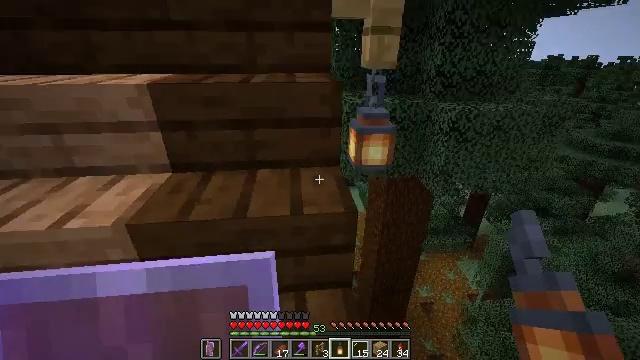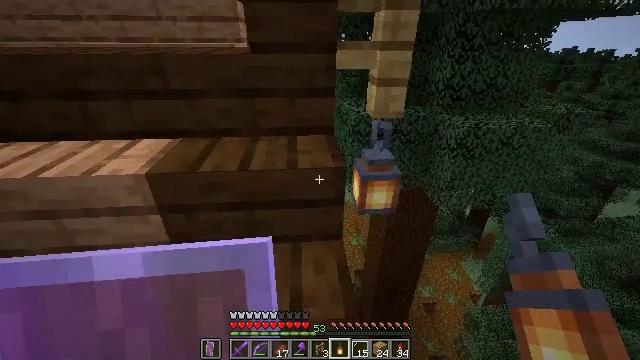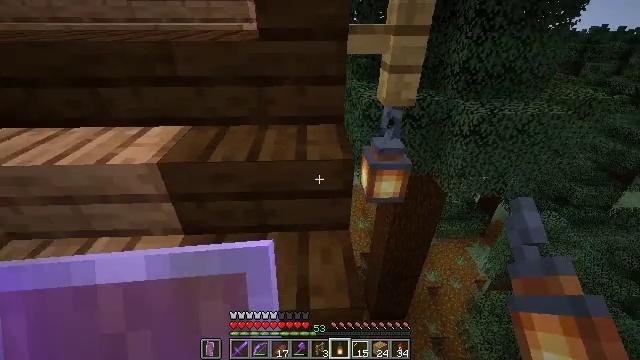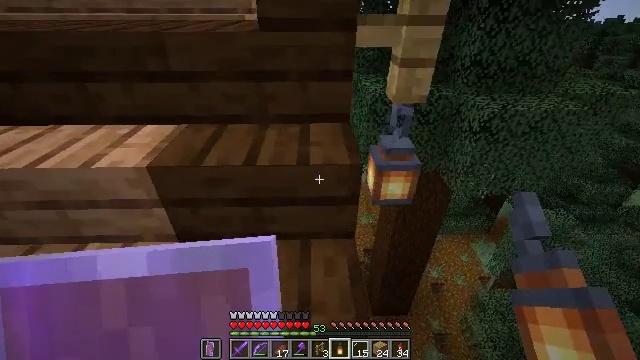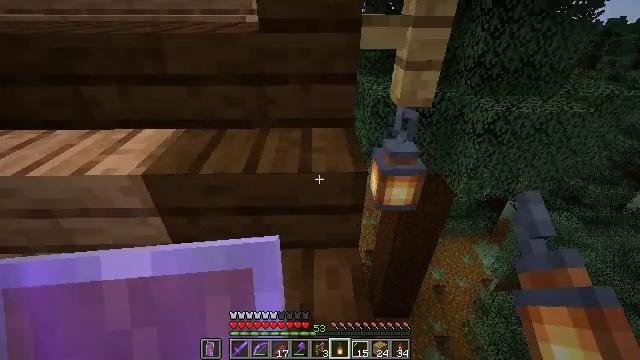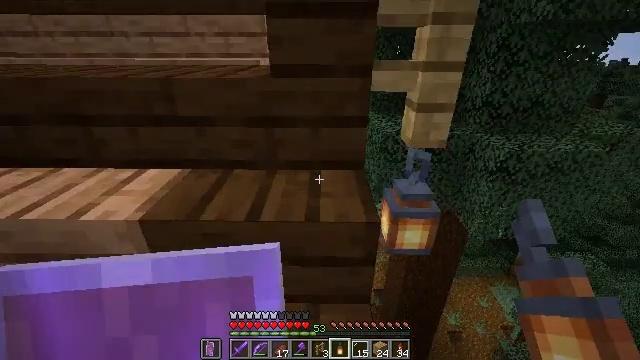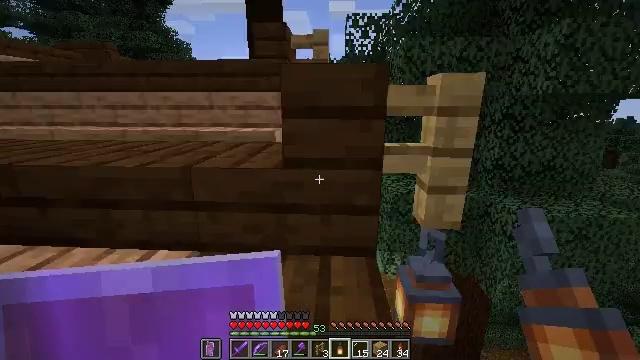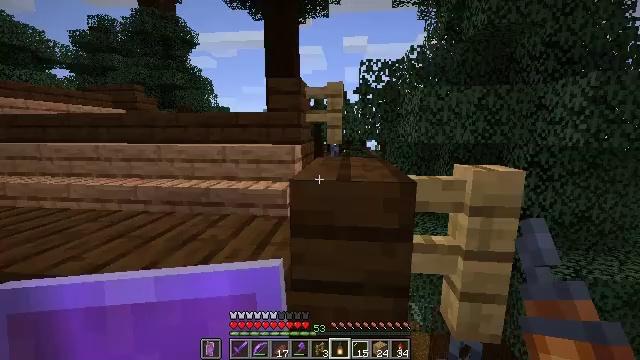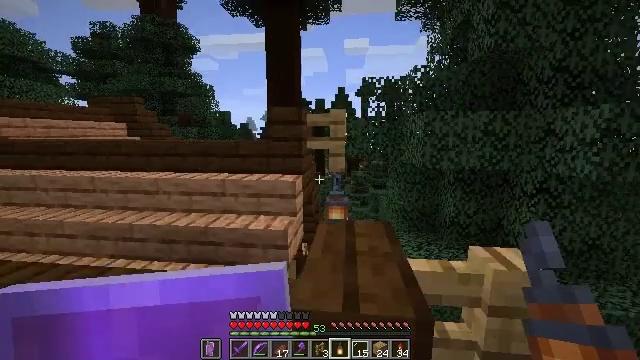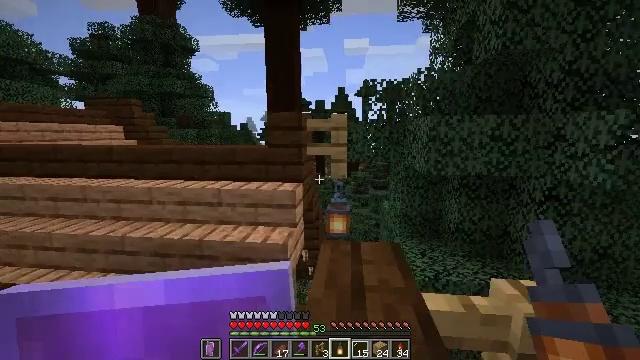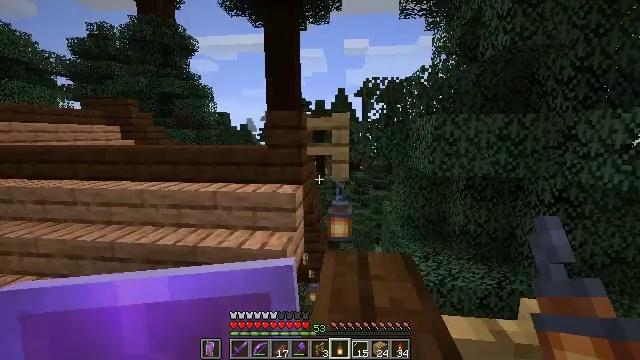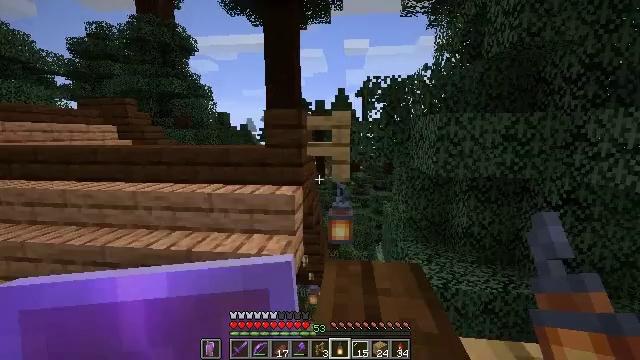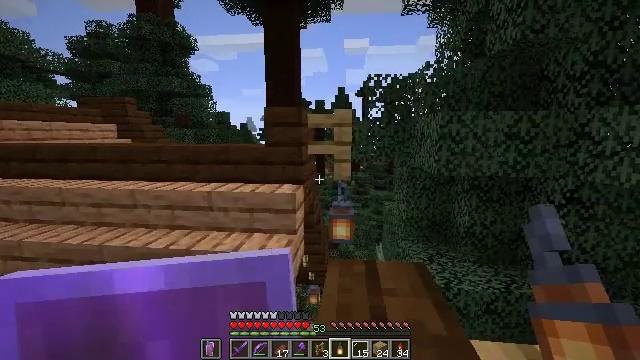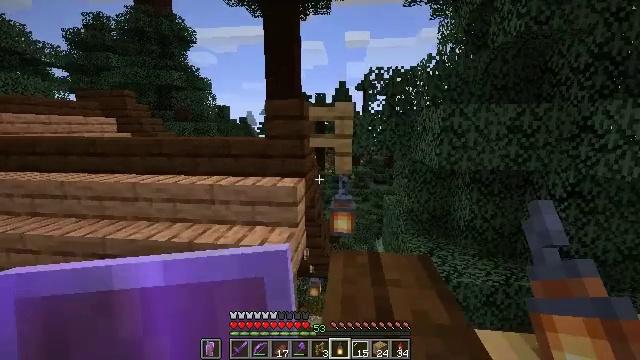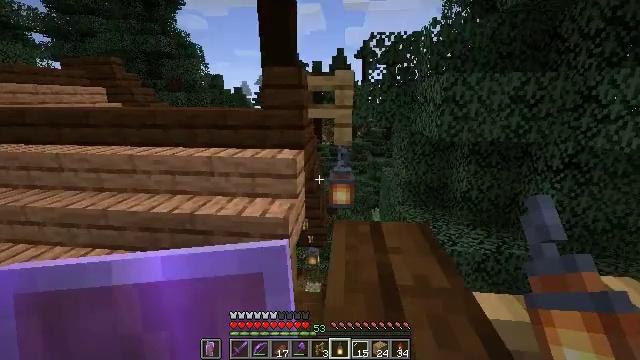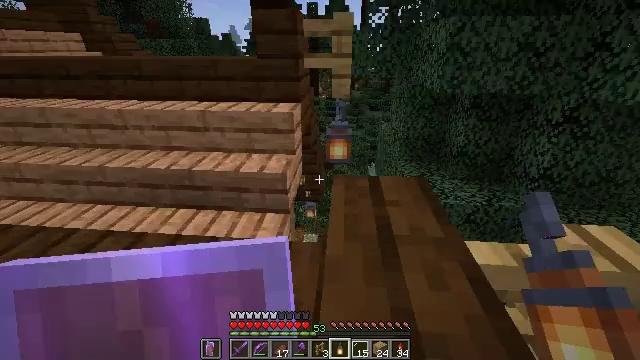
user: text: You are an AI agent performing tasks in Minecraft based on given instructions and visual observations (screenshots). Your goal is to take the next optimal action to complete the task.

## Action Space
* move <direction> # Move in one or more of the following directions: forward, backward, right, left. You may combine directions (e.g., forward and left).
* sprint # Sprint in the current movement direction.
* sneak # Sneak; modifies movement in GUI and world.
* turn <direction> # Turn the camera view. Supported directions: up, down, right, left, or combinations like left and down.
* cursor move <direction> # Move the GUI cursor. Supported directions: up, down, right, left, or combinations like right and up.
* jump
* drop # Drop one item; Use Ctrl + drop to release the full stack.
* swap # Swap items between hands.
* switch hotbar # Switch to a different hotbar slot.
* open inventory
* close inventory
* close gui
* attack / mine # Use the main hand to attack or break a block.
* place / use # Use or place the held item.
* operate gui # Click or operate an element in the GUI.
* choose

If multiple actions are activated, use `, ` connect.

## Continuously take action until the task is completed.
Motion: motion action
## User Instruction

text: Remove the oak fence from its place.
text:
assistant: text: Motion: move forward, turn left and down
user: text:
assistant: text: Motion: turn left and down
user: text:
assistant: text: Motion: turn left and down
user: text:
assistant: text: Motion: no_op
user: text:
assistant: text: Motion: move forward, turn left and up
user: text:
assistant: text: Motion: move forward, turn left and up
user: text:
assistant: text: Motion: move forward, turn left and up
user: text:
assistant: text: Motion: move forward
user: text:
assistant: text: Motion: move forward
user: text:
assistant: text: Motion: move forward
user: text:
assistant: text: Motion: move forward
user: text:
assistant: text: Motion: move forward
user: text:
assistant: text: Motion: move forward, turn down
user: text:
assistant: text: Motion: move forward, turn down
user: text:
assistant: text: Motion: move forward, turn down
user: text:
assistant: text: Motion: move forward, turn down
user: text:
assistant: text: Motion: move forward, turn left and down
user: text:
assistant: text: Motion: move forward, turn down
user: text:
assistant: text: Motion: turn down
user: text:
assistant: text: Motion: turn down
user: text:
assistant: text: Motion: turn down
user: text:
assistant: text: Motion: no_op
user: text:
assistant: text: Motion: no_op
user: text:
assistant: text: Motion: no_op
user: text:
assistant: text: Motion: no_op
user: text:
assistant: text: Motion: move forward
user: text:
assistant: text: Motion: move forward
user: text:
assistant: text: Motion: move forward
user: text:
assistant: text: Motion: move forward and move left
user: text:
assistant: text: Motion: move forward and move left